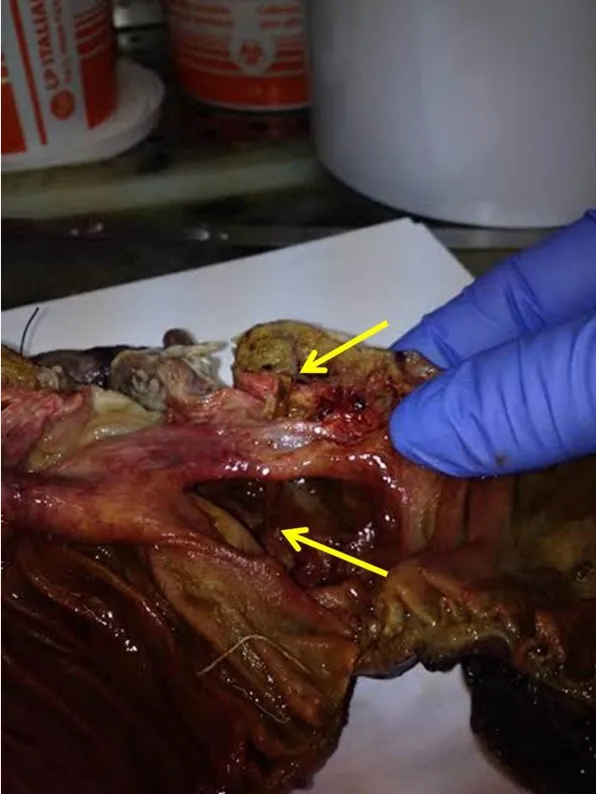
Operative specimen showing the toothpick (arrows) and the site of transmural cecal perforation.
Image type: medical_photograph (other_medical_photograph)